Question: Dears,
I want to make a function to cleanse my phone numbers,
I wrote below function, but I faced with this error:
'''
Error: PLS-00103: Encountered the symbol "I" when expecting one of the following:
( Line: 15 Text: IF SUBSTR(O_NUM,1,3) IN I.E_CODE
'''

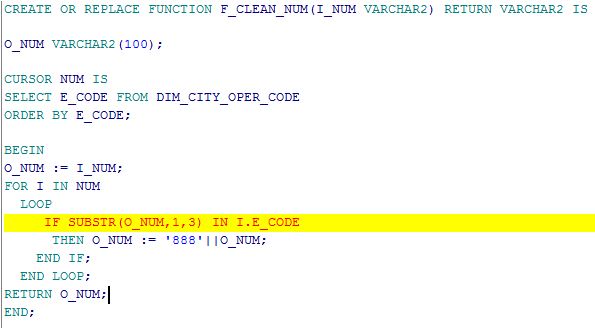
Answer: Your code refers to 'I.E_CODE', but that's within a context in which 'I' is a simple numeric variable:
'''
FOR I IN NUM
... I.E_CODE ...
END LOOP;
'''